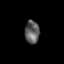
Tissue: lung
Cell type: Others
Senescence score: 0.2329
Nuclear area (px): 326
Mean DAPI intensity: 94.503